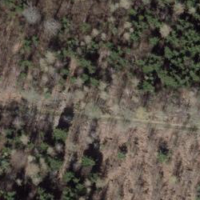
EUNIS habitat code: 41
Species observed at this site:
Larix decidua